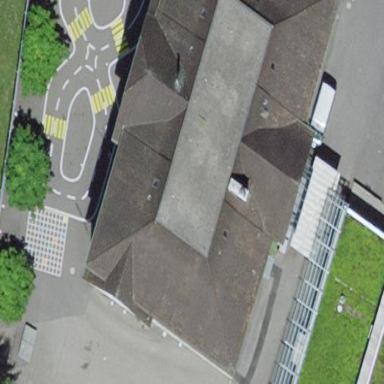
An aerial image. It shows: School building or complex.